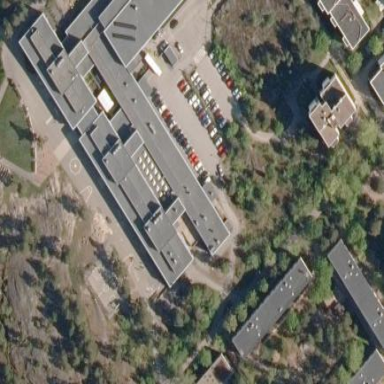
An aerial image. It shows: School.